Question: I tested my application in another mobile phone , a 'htc' mobile phone , and it has a very large screen size. So I was very surprised when I saw the arrangement of the components ! Here is the captured image of the screen from the camera of another phone :

So how to make the components be sized and placed well according to the screen display size of any device ?
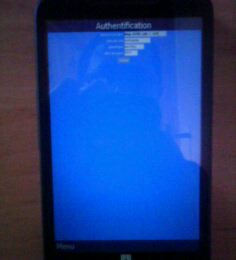
Answer: AFAIF LWUIT components automatically resized based on resolution. I think you are using 'setMargin' or 'setPadding' for those components. So you need to handle them based on resolution. Get the resolution for the mobile and change the component margin and padding. use this code for get resolutions,
'''
int screen_width = Display.getInstance().getDisplayWidth();
int screen_height = Display.getInstance().getDisplayHeight();
'''